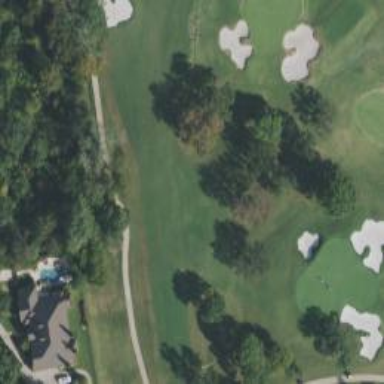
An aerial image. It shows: Service road used as golf cart path.